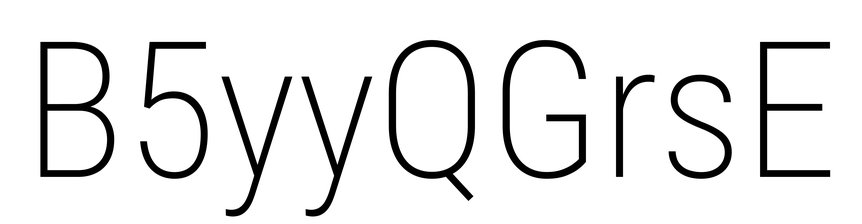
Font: Roboto_Condensed_ExtraLight